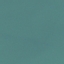
Label: SeaLake